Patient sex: F
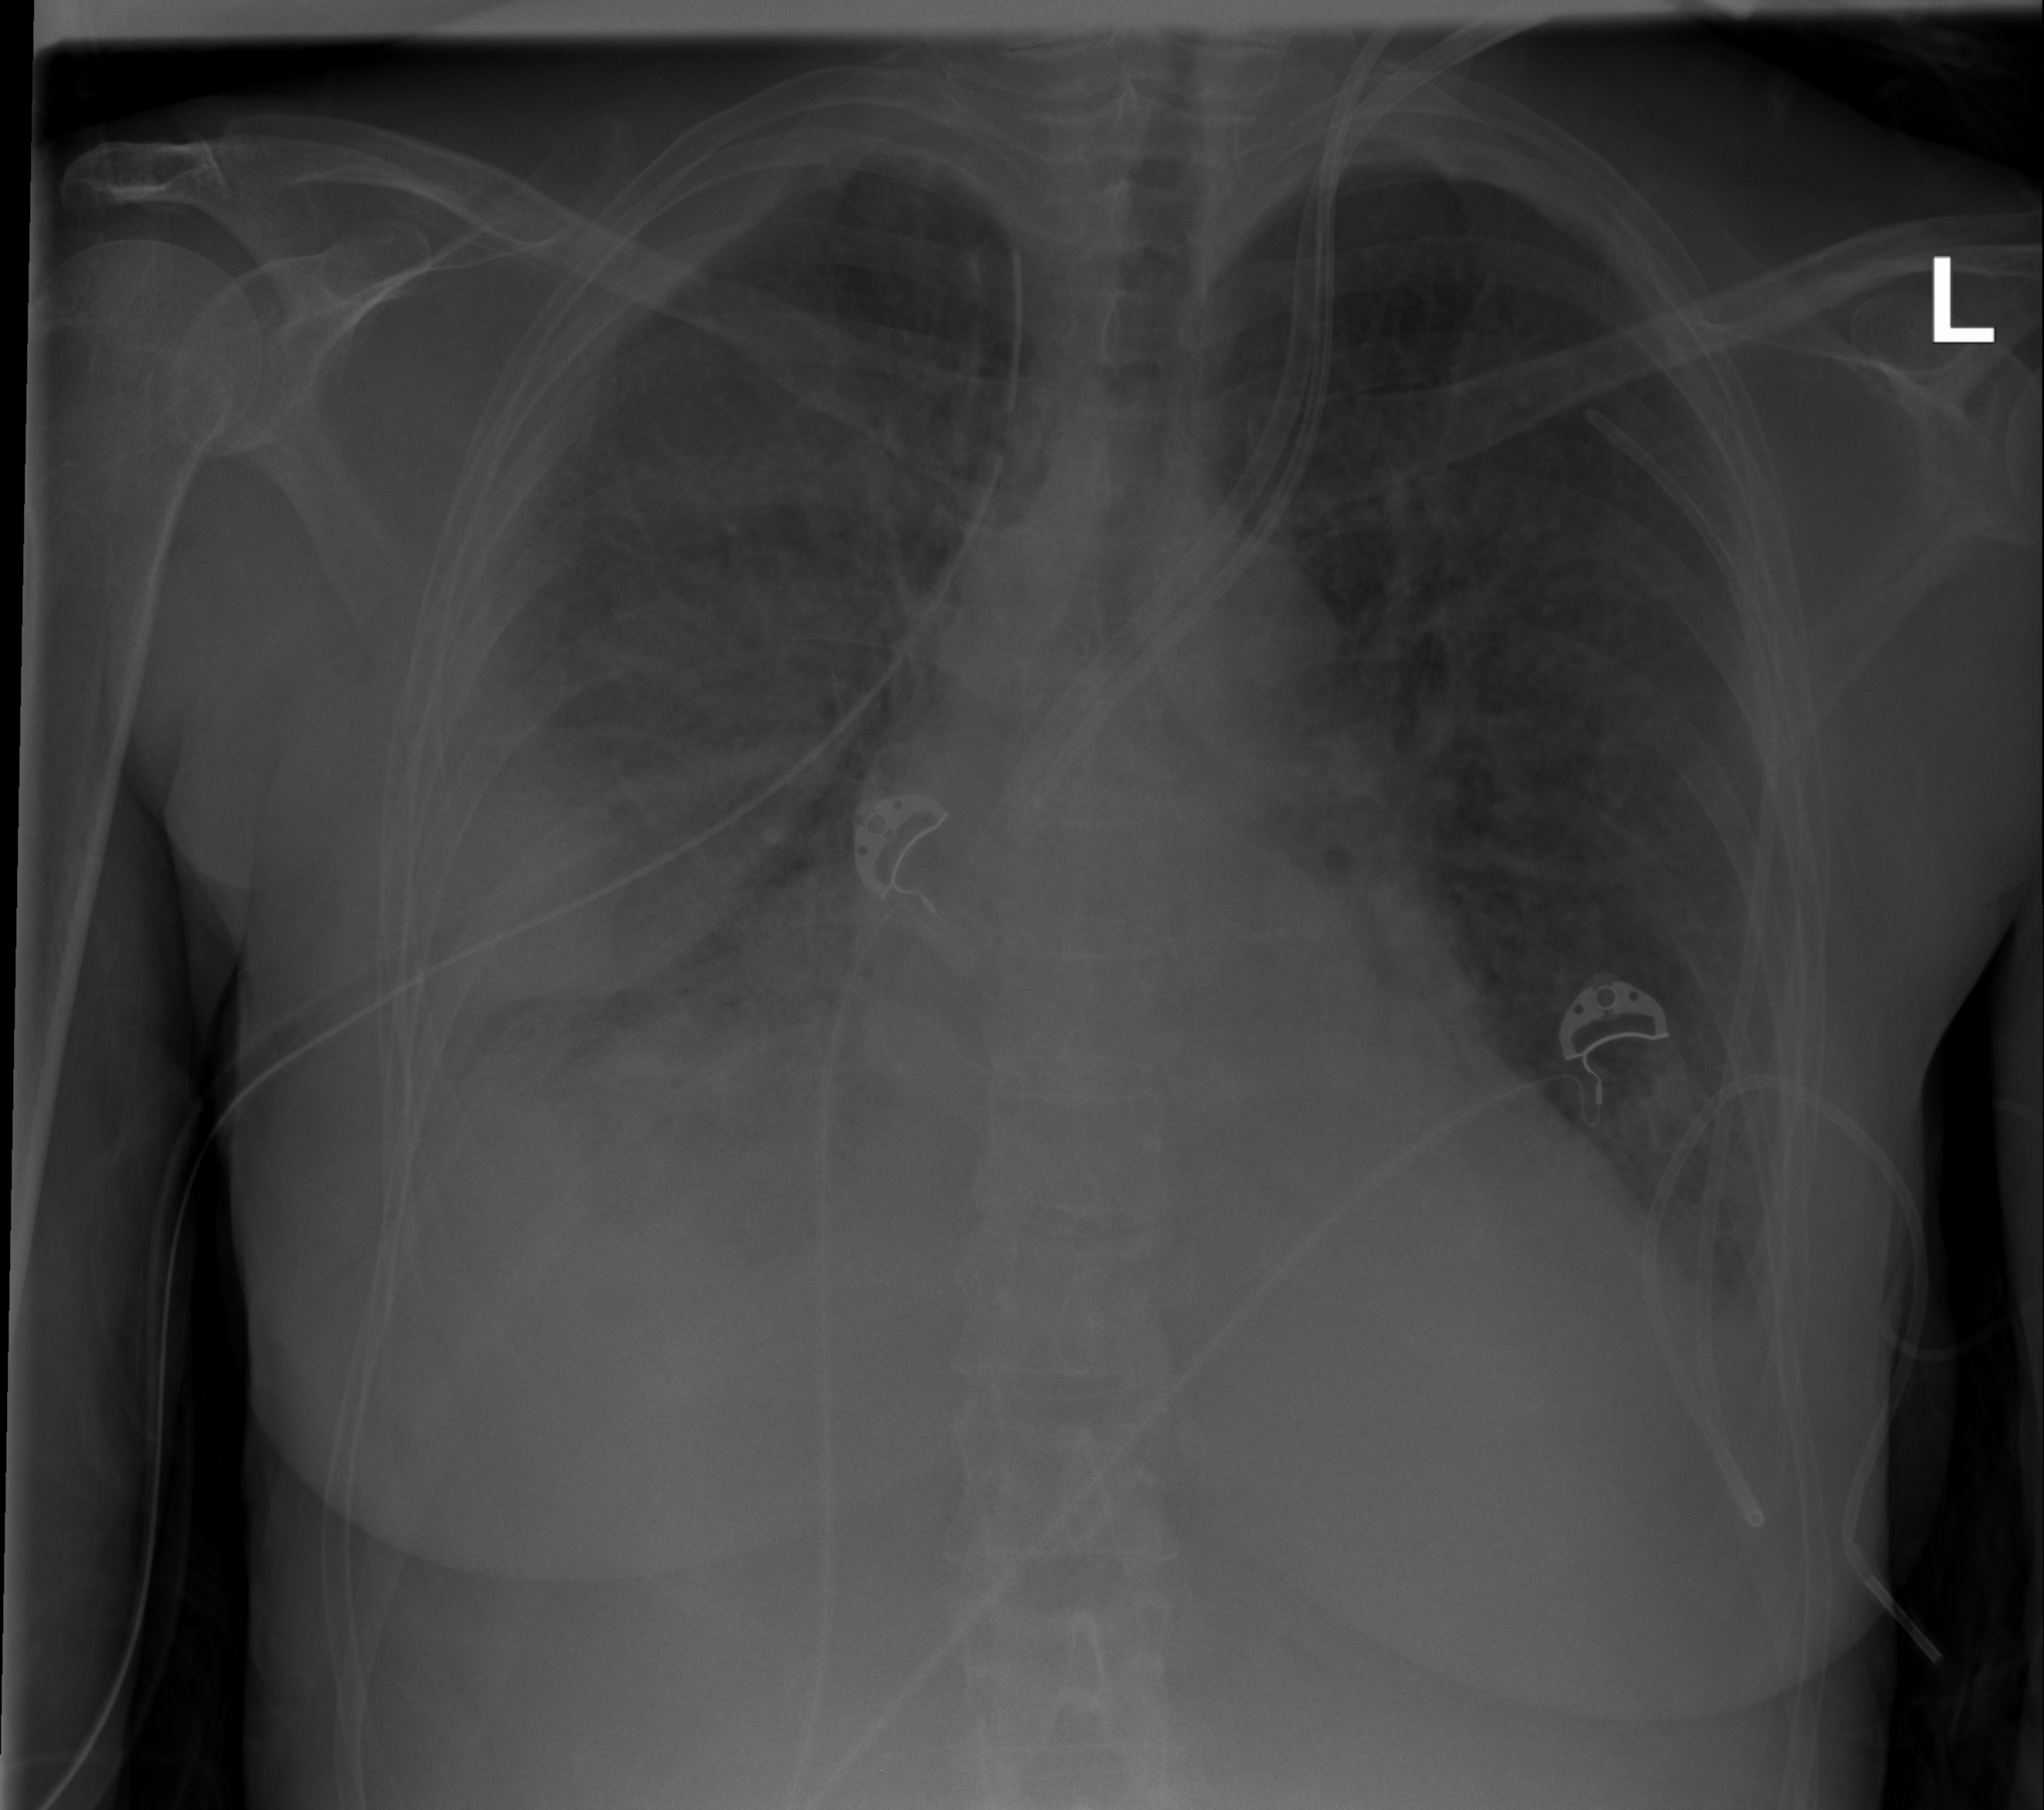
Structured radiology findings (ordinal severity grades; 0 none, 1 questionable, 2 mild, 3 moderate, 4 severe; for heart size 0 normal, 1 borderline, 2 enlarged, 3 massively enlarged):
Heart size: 2
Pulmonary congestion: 3
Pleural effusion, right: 3
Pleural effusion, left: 2
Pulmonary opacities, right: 3
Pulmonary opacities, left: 2
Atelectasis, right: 3
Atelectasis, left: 2